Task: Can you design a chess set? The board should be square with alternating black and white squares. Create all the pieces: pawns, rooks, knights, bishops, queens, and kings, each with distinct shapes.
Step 3918:
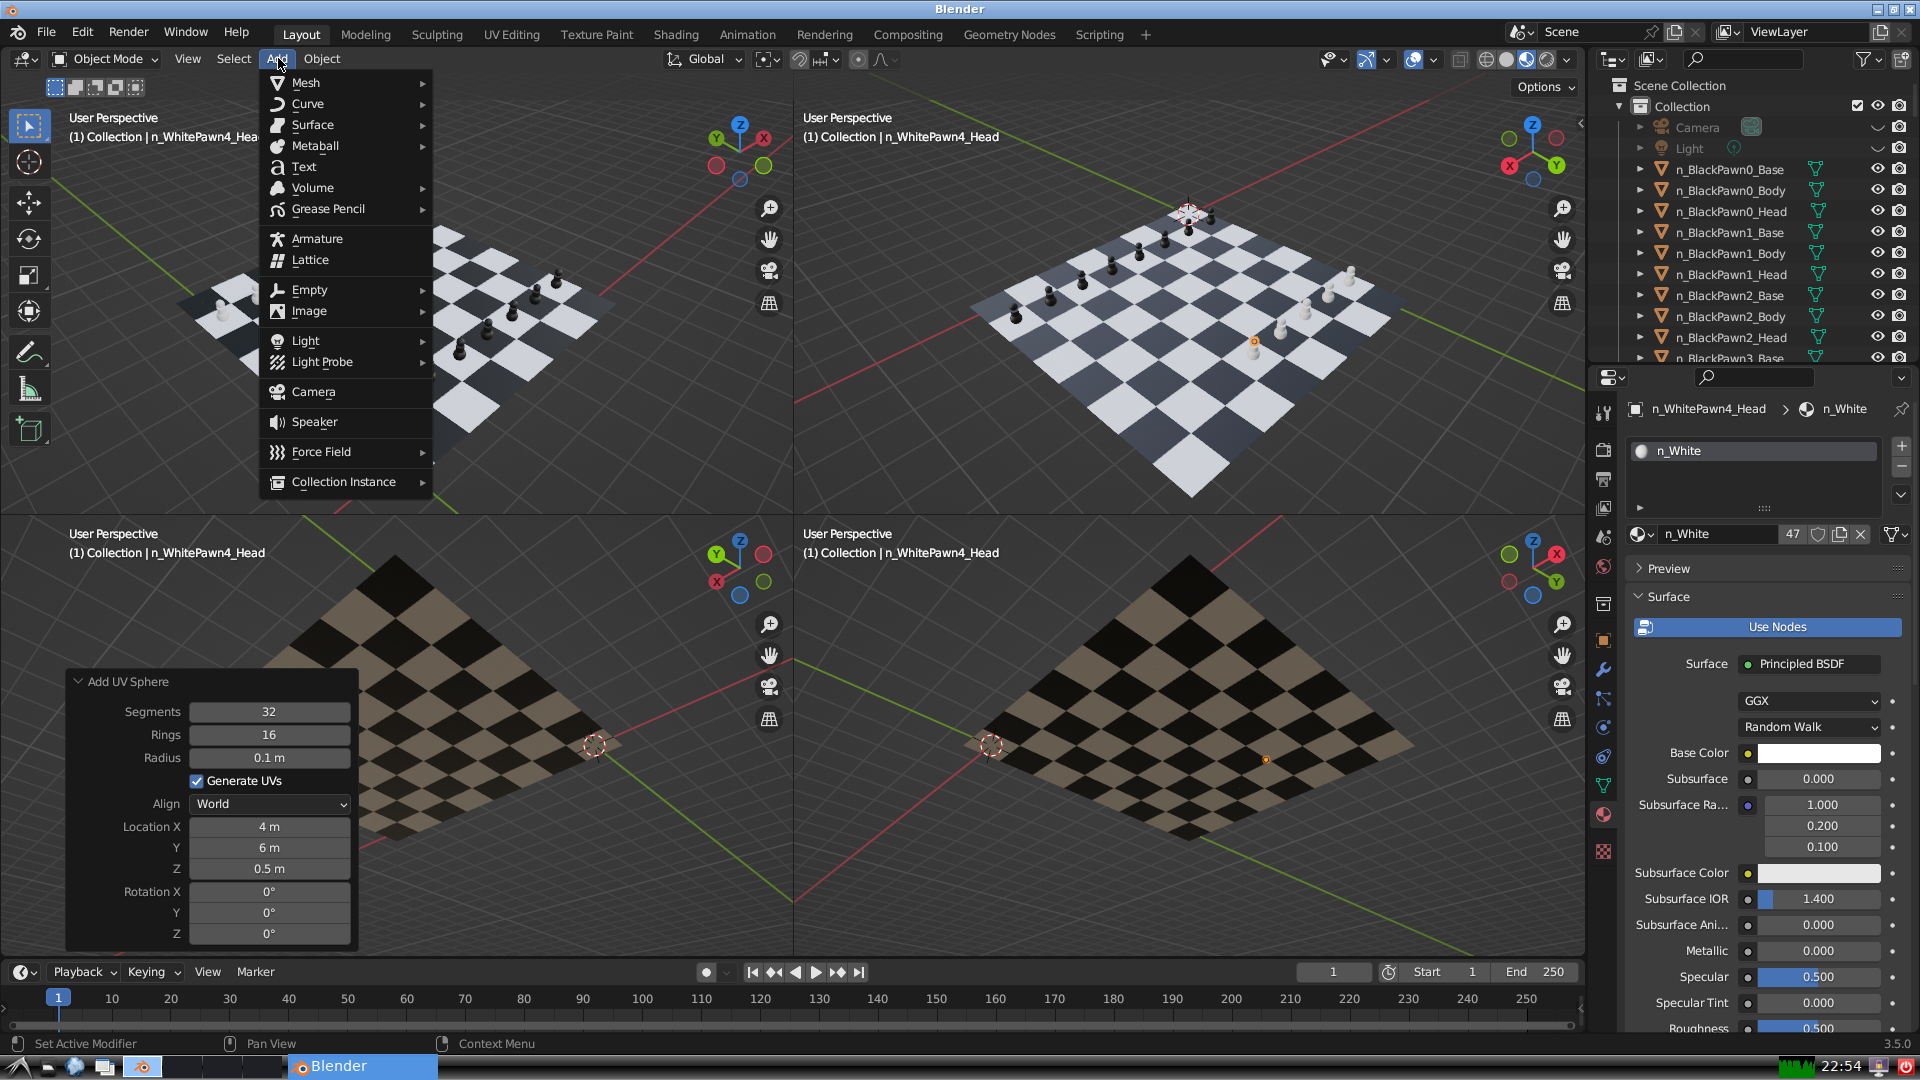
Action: {"mouse_move": [304, 82]}